Question: I see a peculiar problem. The custom layout on my notification content is not completely visible on the notification scroll. I wonder why.
Notice the last notification layout, 2 buttons are partially visible.

Relevant Code
'''
RemoteViews contentView = new RemoteViews(getPackageName(), R.layout.pickupnotification);
contentView.setTextViewText(R.id.title, "Siddharth" + "2km -> 20km");
contentView.setTextViewText(R.id.countDown, "-1:29");
contentView.setTextViewText(R.id.from,
"FROM 2:00pm 14th Jan 2013, Some Address");
contentView.setTextViewText(R.id.to,
"TO4:00pm 14th Jan 2013 Some address");
Notification noti = new NotificationCompat.Builder(this).setContent(contentView)
...
notification.contentView = contentView ;
'''
I am using a layout with RelativeLayout as root.
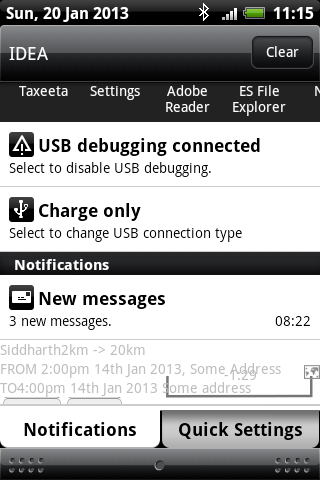
Answer: Most possibly you are using a relative layout and should avoid overlapping textviews by defining their left/right boundaries.
Like <URL>